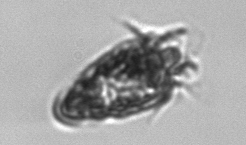
Label: Strombidium_tintinnodes